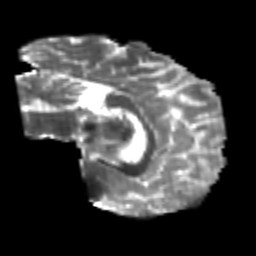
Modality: T2w
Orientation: sagittal
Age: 20
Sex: male
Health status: healthy
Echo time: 0.074 s